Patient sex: M
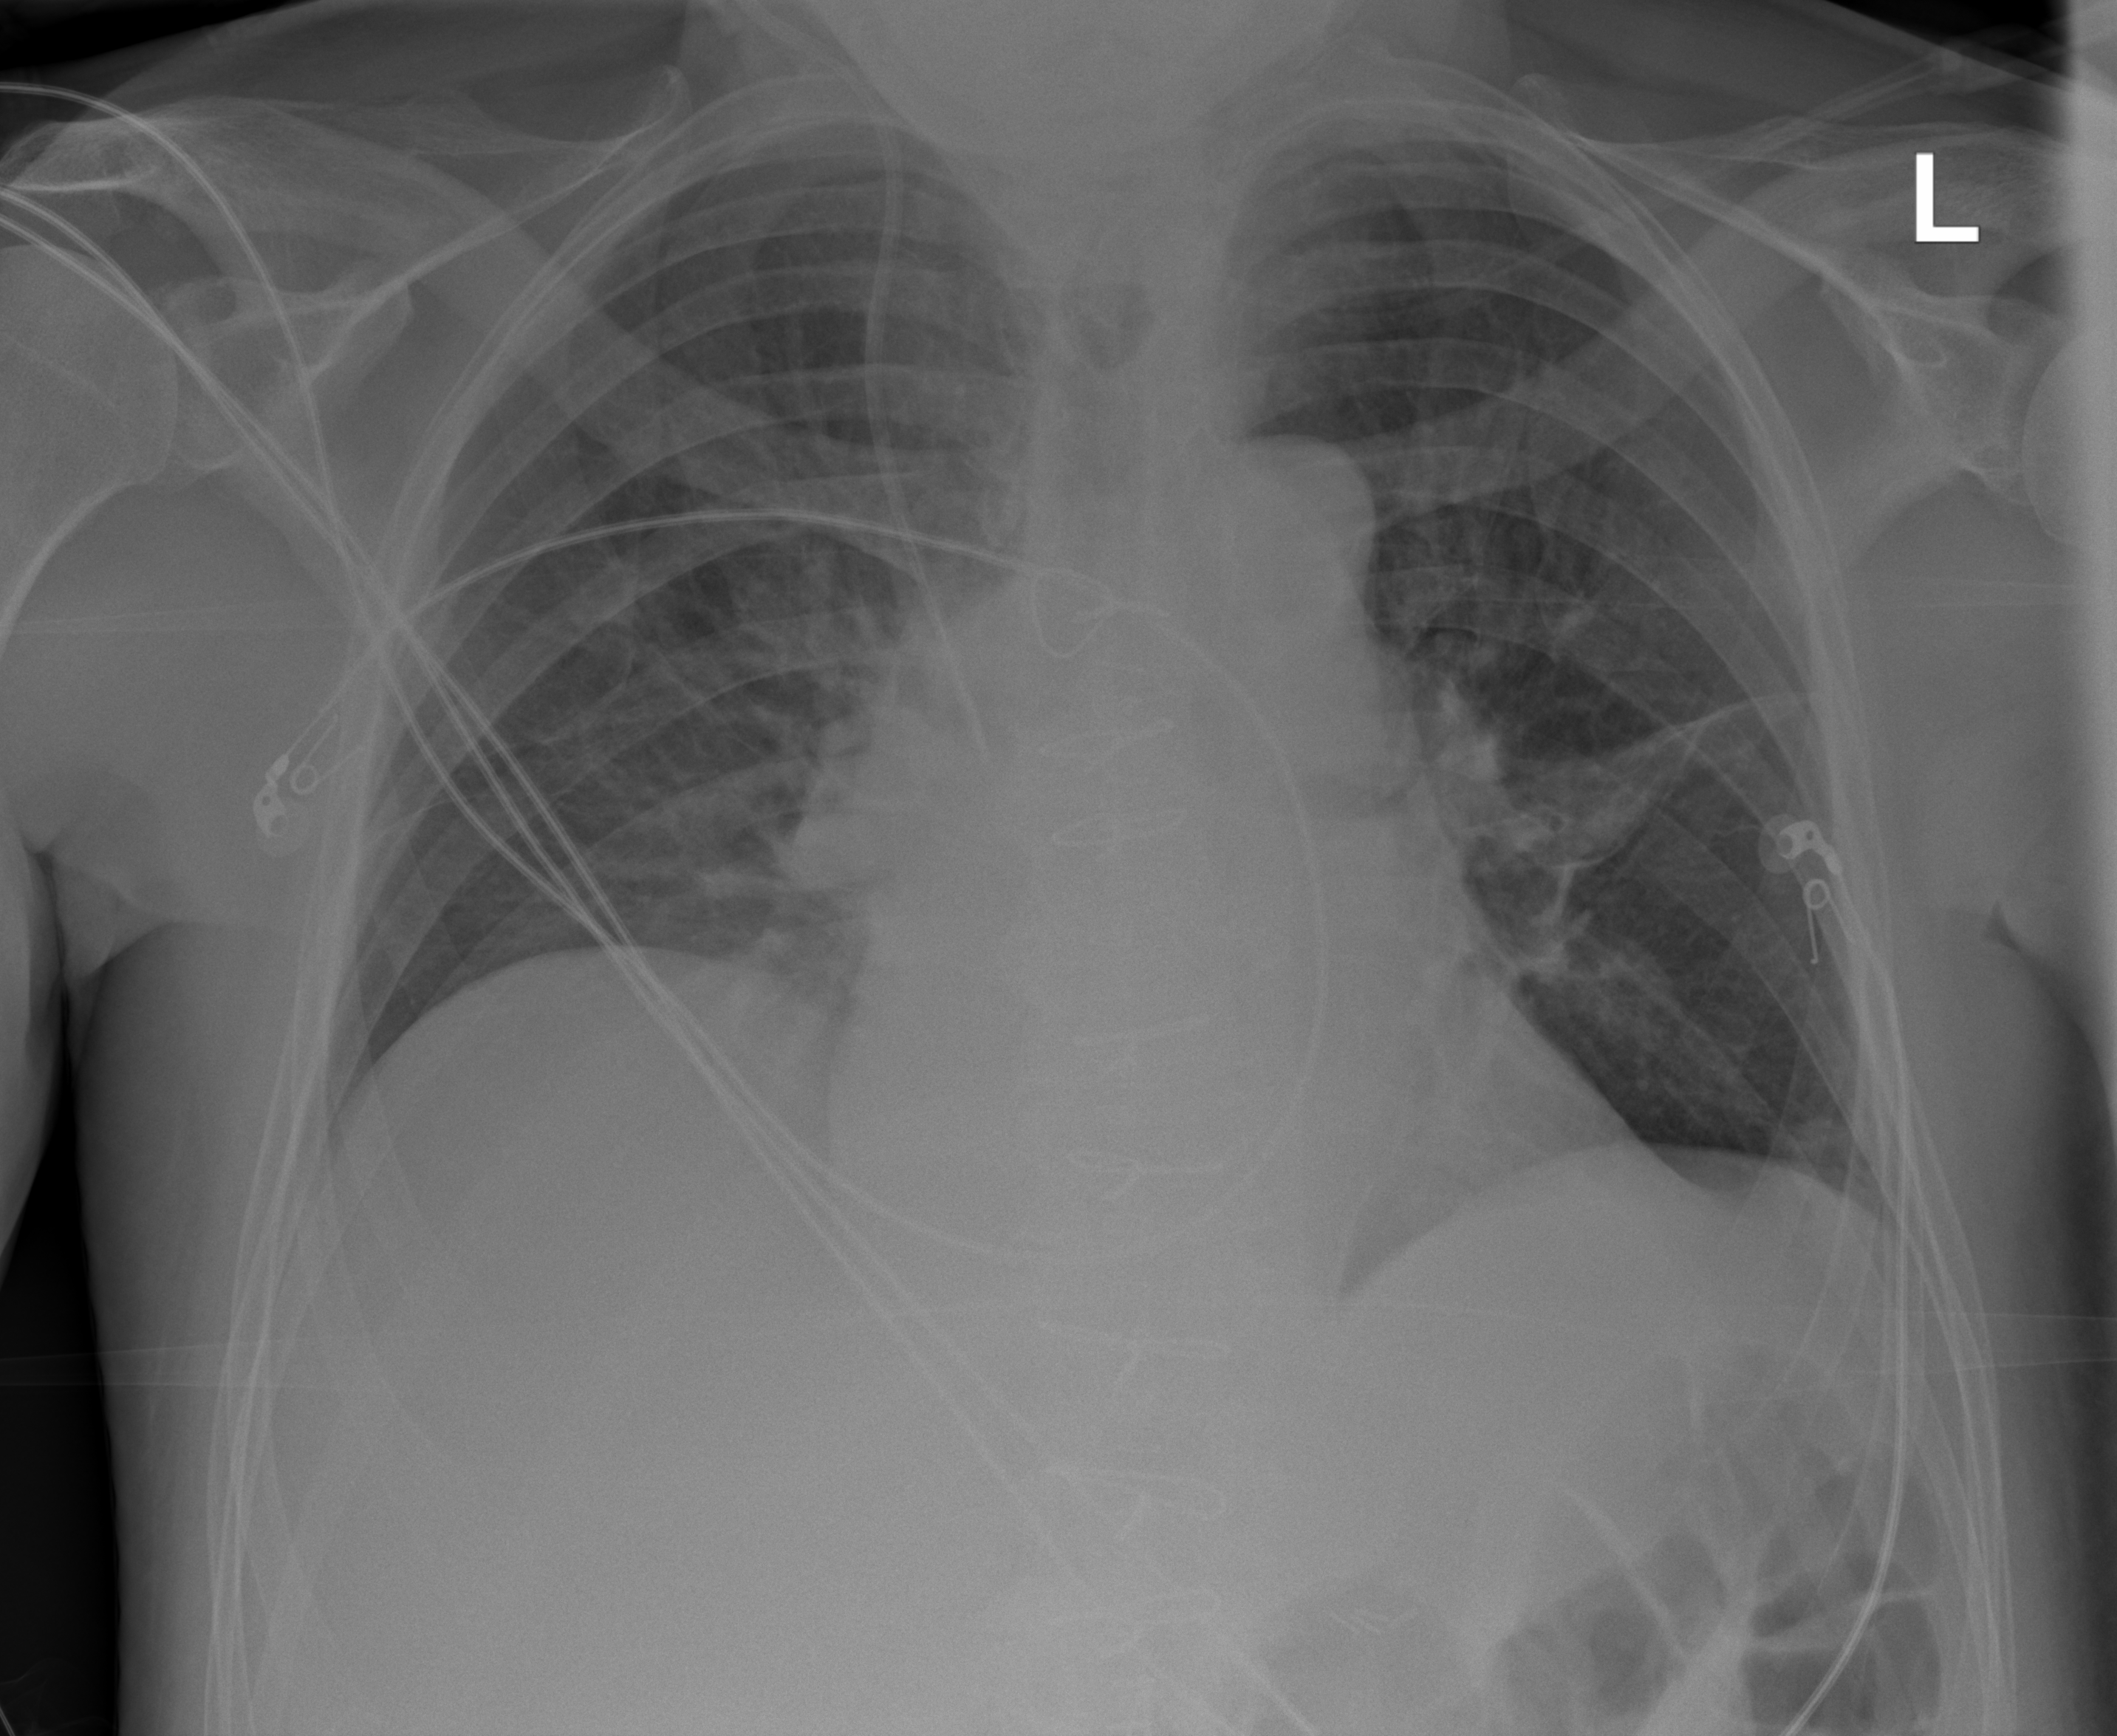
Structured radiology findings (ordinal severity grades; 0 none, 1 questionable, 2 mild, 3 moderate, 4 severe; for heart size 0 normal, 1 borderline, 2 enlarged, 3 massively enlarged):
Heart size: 2
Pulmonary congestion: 1
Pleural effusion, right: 0
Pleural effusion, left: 0
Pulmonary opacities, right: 0
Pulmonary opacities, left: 0
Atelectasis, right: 2
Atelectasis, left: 0